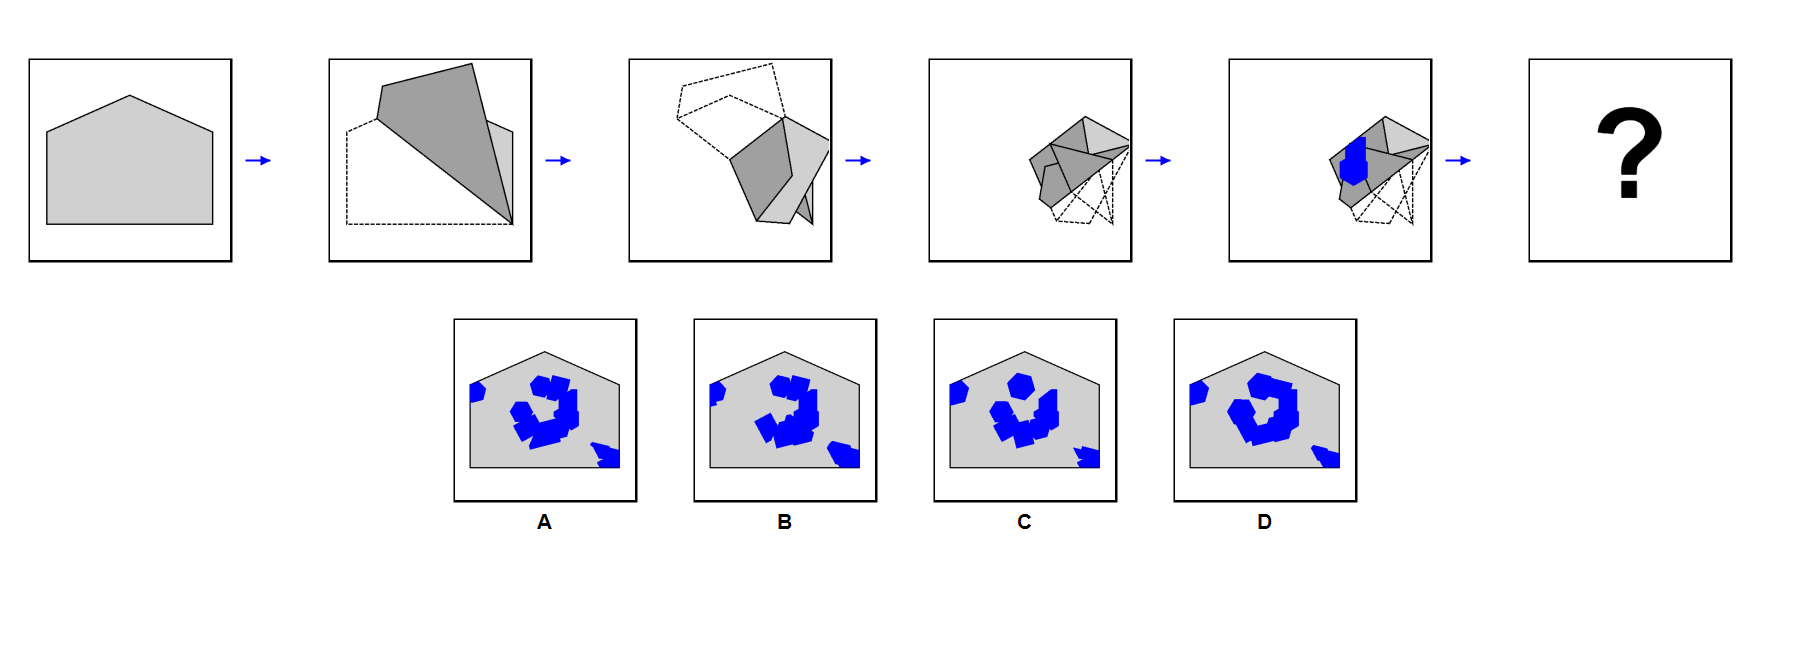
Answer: D